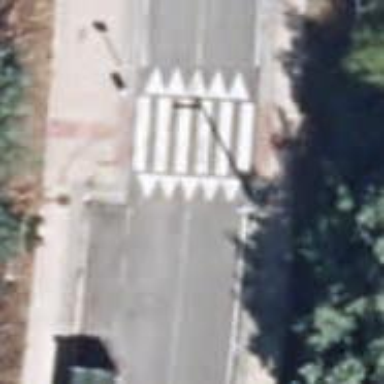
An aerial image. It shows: Marked road crossing with traffic calming table.